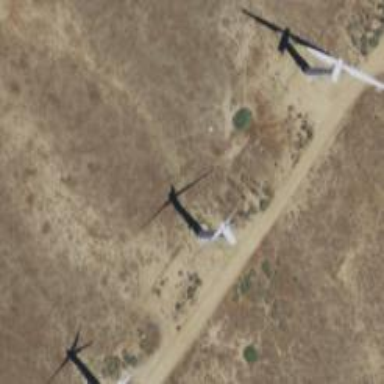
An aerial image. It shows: Wind power generator utilizing wind turbines.